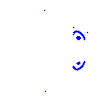
Particle: pion